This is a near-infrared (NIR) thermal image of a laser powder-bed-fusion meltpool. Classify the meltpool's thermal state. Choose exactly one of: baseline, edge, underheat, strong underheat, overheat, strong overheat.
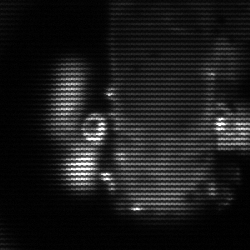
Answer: strong underheat